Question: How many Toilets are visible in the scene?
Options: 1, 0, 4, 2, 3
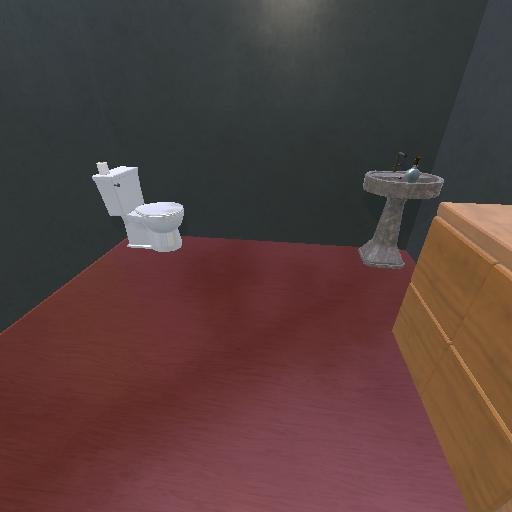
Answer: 1